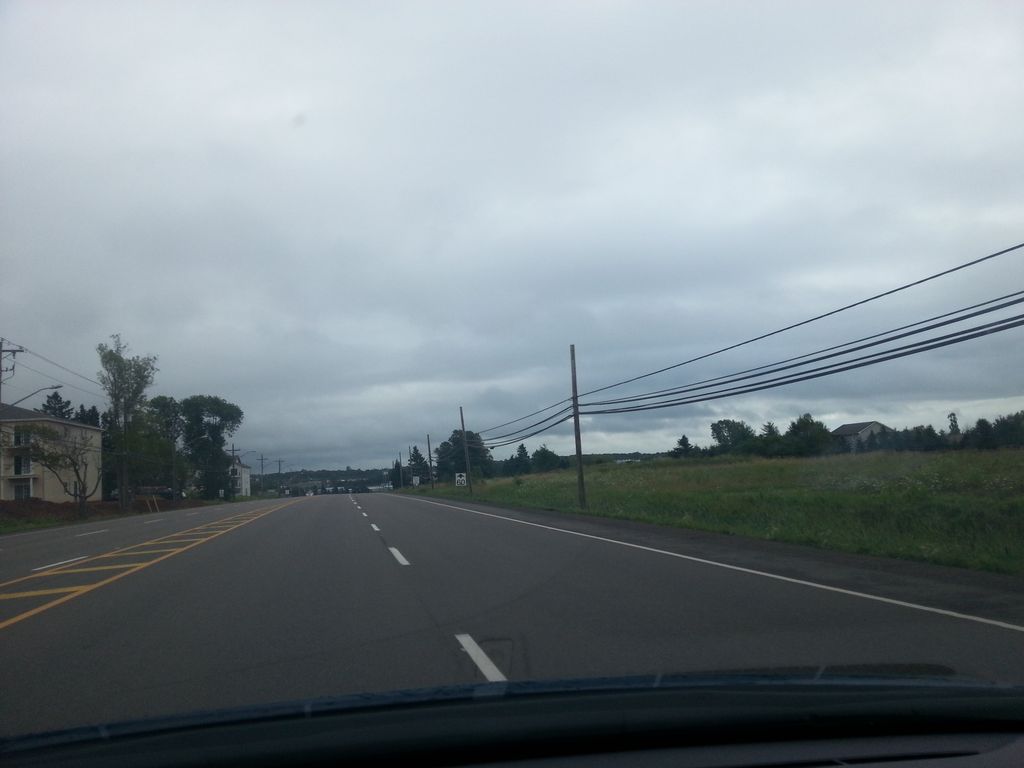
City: charlottetown